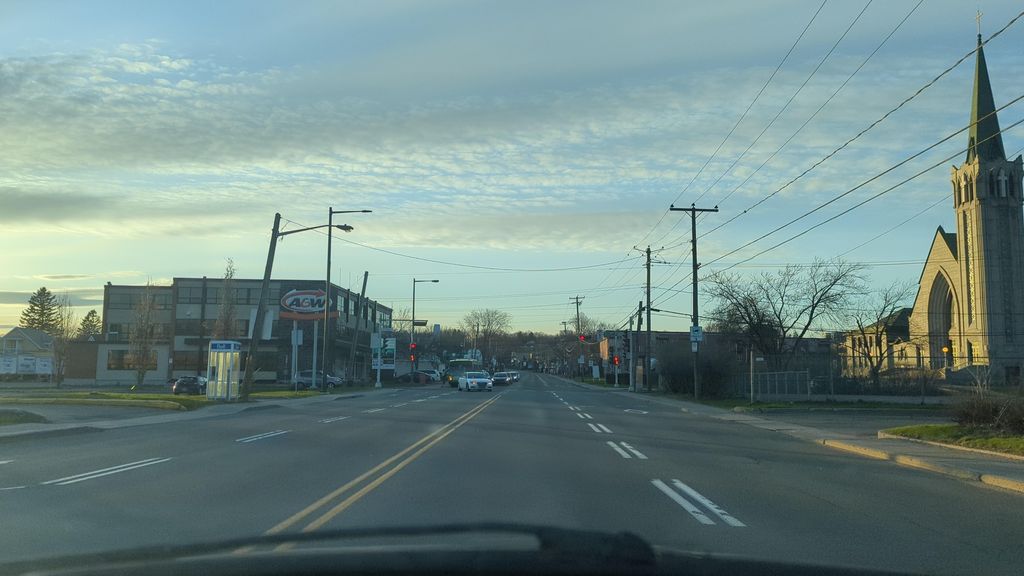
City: quebec_city